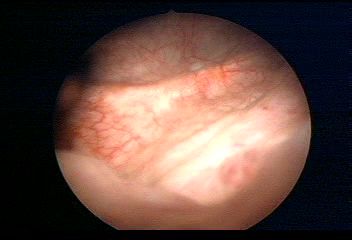
Modality: WLC
Class: Normal mucosa
Bladder cancer association: No